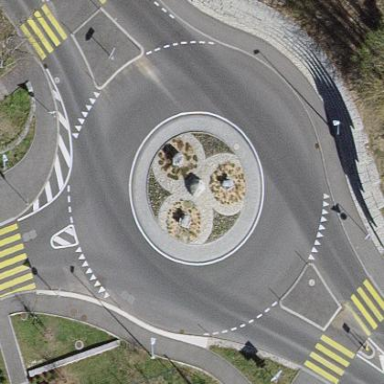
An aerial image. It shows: Traffic calming island.